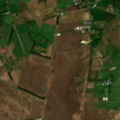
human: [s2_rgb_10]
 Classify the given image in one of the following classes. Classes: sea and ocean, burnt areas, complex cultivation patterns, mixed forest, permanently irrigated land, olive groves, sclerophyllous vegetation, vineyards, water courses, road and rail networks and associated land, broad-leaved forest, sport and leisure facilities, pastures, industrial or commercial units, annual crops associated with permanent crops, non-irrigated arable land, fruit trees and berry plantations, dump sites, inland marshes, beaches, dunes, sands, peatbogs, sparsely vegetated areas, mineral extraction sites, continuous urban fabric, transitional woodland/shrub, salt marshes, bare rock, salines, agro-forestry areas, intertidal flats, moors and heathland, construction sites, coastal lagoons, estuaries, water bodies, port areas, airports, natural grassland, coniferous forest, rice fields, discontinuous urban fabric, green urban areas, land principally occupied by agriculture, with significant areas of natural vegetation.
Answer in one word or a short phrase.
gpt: pastures, peatbogs